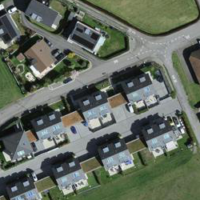
EUNIS habitat code: 24
Species observed at this site:
Dioscorea communis